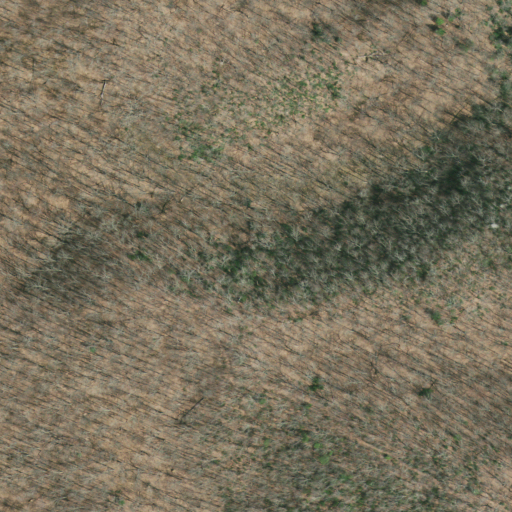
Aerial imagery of ridge(s) in Tennessee named Taylor Ridge containing only deciduous forest